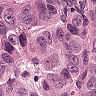
Metastatic tissue present: yes